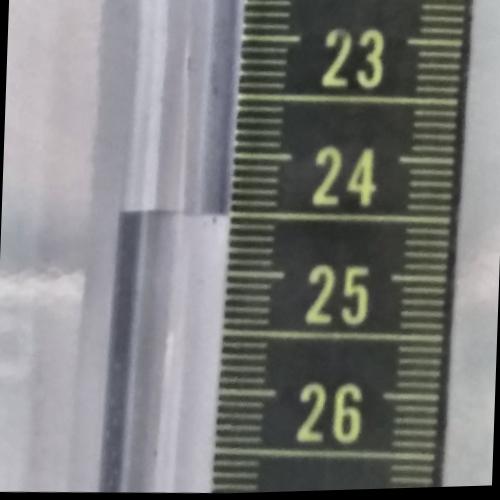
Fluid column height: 24.5 cm